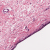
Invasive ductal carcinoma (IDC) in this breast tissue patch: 0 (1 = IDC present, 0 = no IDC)